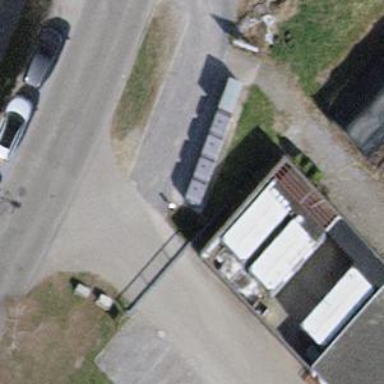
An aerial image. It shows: Recycling container for recycling.